Question: I am working on a web project, and I am thinking on how to best approach the following scenario:
I have a bunch of images in a database and I want to load this in a grid. High ranked images need to have a bigger canvas, while lower/not ranked ones don't. The size of the images are not standard so it could be either a portrait or a landscape picture with each different sizes. The aspect ratio needs to remain intact, and the window needs to be totally filled horizontally (with a width of 100%). Users can scroll vertically.
To give you an idea of the division of the fields in the grid, I have attached a quick wireframe.
Do you guys have an idea on how to approach this best? I was thinking maybe I should "standardize" a few rows. And place the rows randomly so that it does not look pre-set. But this is obviously not really calculated. Any thoughts are appreciated!
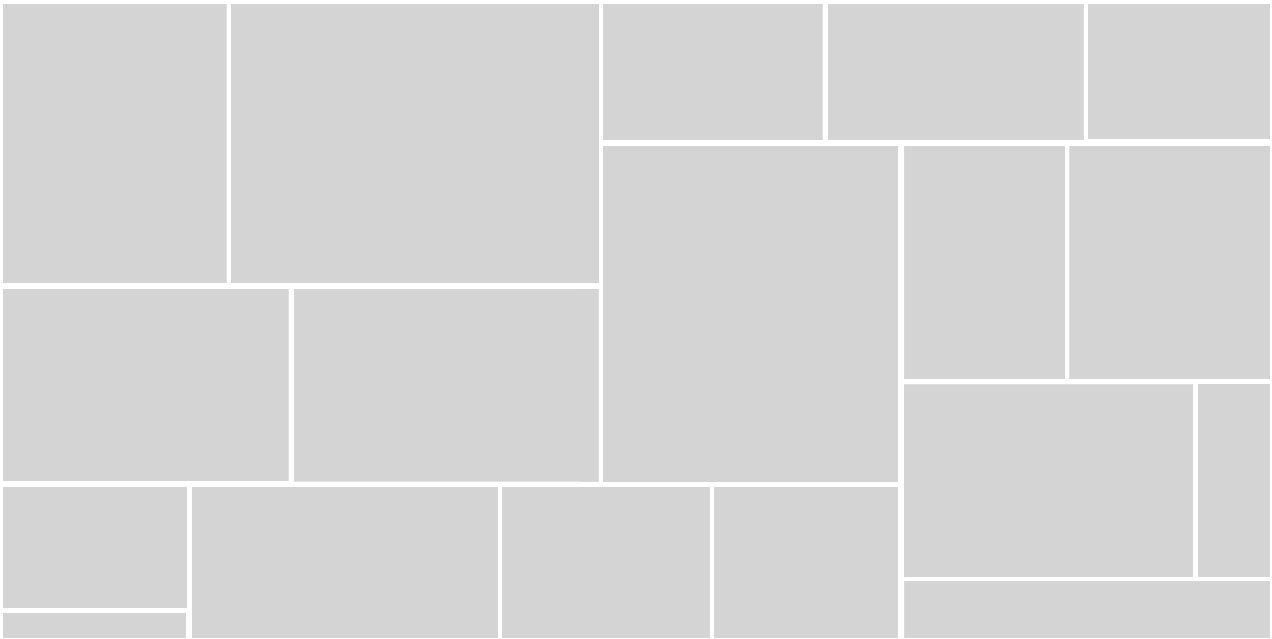
Answer: Ended up using Masonry
<URL>
I set the width of each individual column, by dividing the window.width by 5.